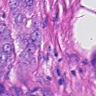
Metastatic tissue present: yes